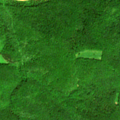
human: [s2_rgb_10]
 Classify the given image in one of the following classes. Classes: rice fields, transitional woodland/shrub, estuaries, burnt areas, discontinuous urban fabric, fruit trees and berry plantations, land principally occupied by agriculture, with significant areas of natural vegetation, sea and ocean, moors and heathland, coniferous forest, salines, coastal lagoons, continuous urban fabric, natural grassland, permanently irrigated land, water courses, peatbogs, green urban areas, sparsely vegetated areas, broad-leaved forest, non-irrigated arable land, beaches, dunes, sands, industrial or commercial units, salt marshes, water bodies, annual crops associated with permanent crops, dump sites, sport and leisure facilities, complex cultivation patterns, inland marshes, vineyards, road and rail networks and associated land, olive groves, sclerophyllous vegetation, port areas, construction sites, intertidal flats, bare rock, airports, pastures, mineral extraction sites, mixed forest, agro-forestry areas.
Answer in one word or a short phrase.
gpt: broad-leaved forest